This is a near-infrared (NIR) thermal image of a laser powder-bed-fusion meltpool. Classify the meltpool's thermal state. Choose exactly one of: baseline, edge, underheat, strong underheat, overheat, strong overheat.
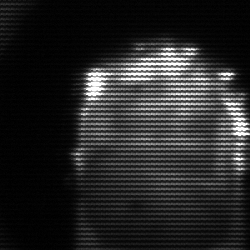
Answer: baseline